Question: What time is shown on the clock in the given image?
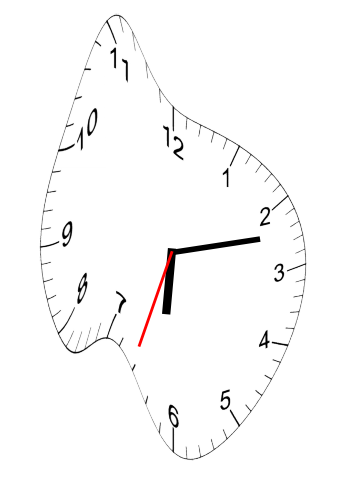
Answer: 06:12:33